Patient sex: M
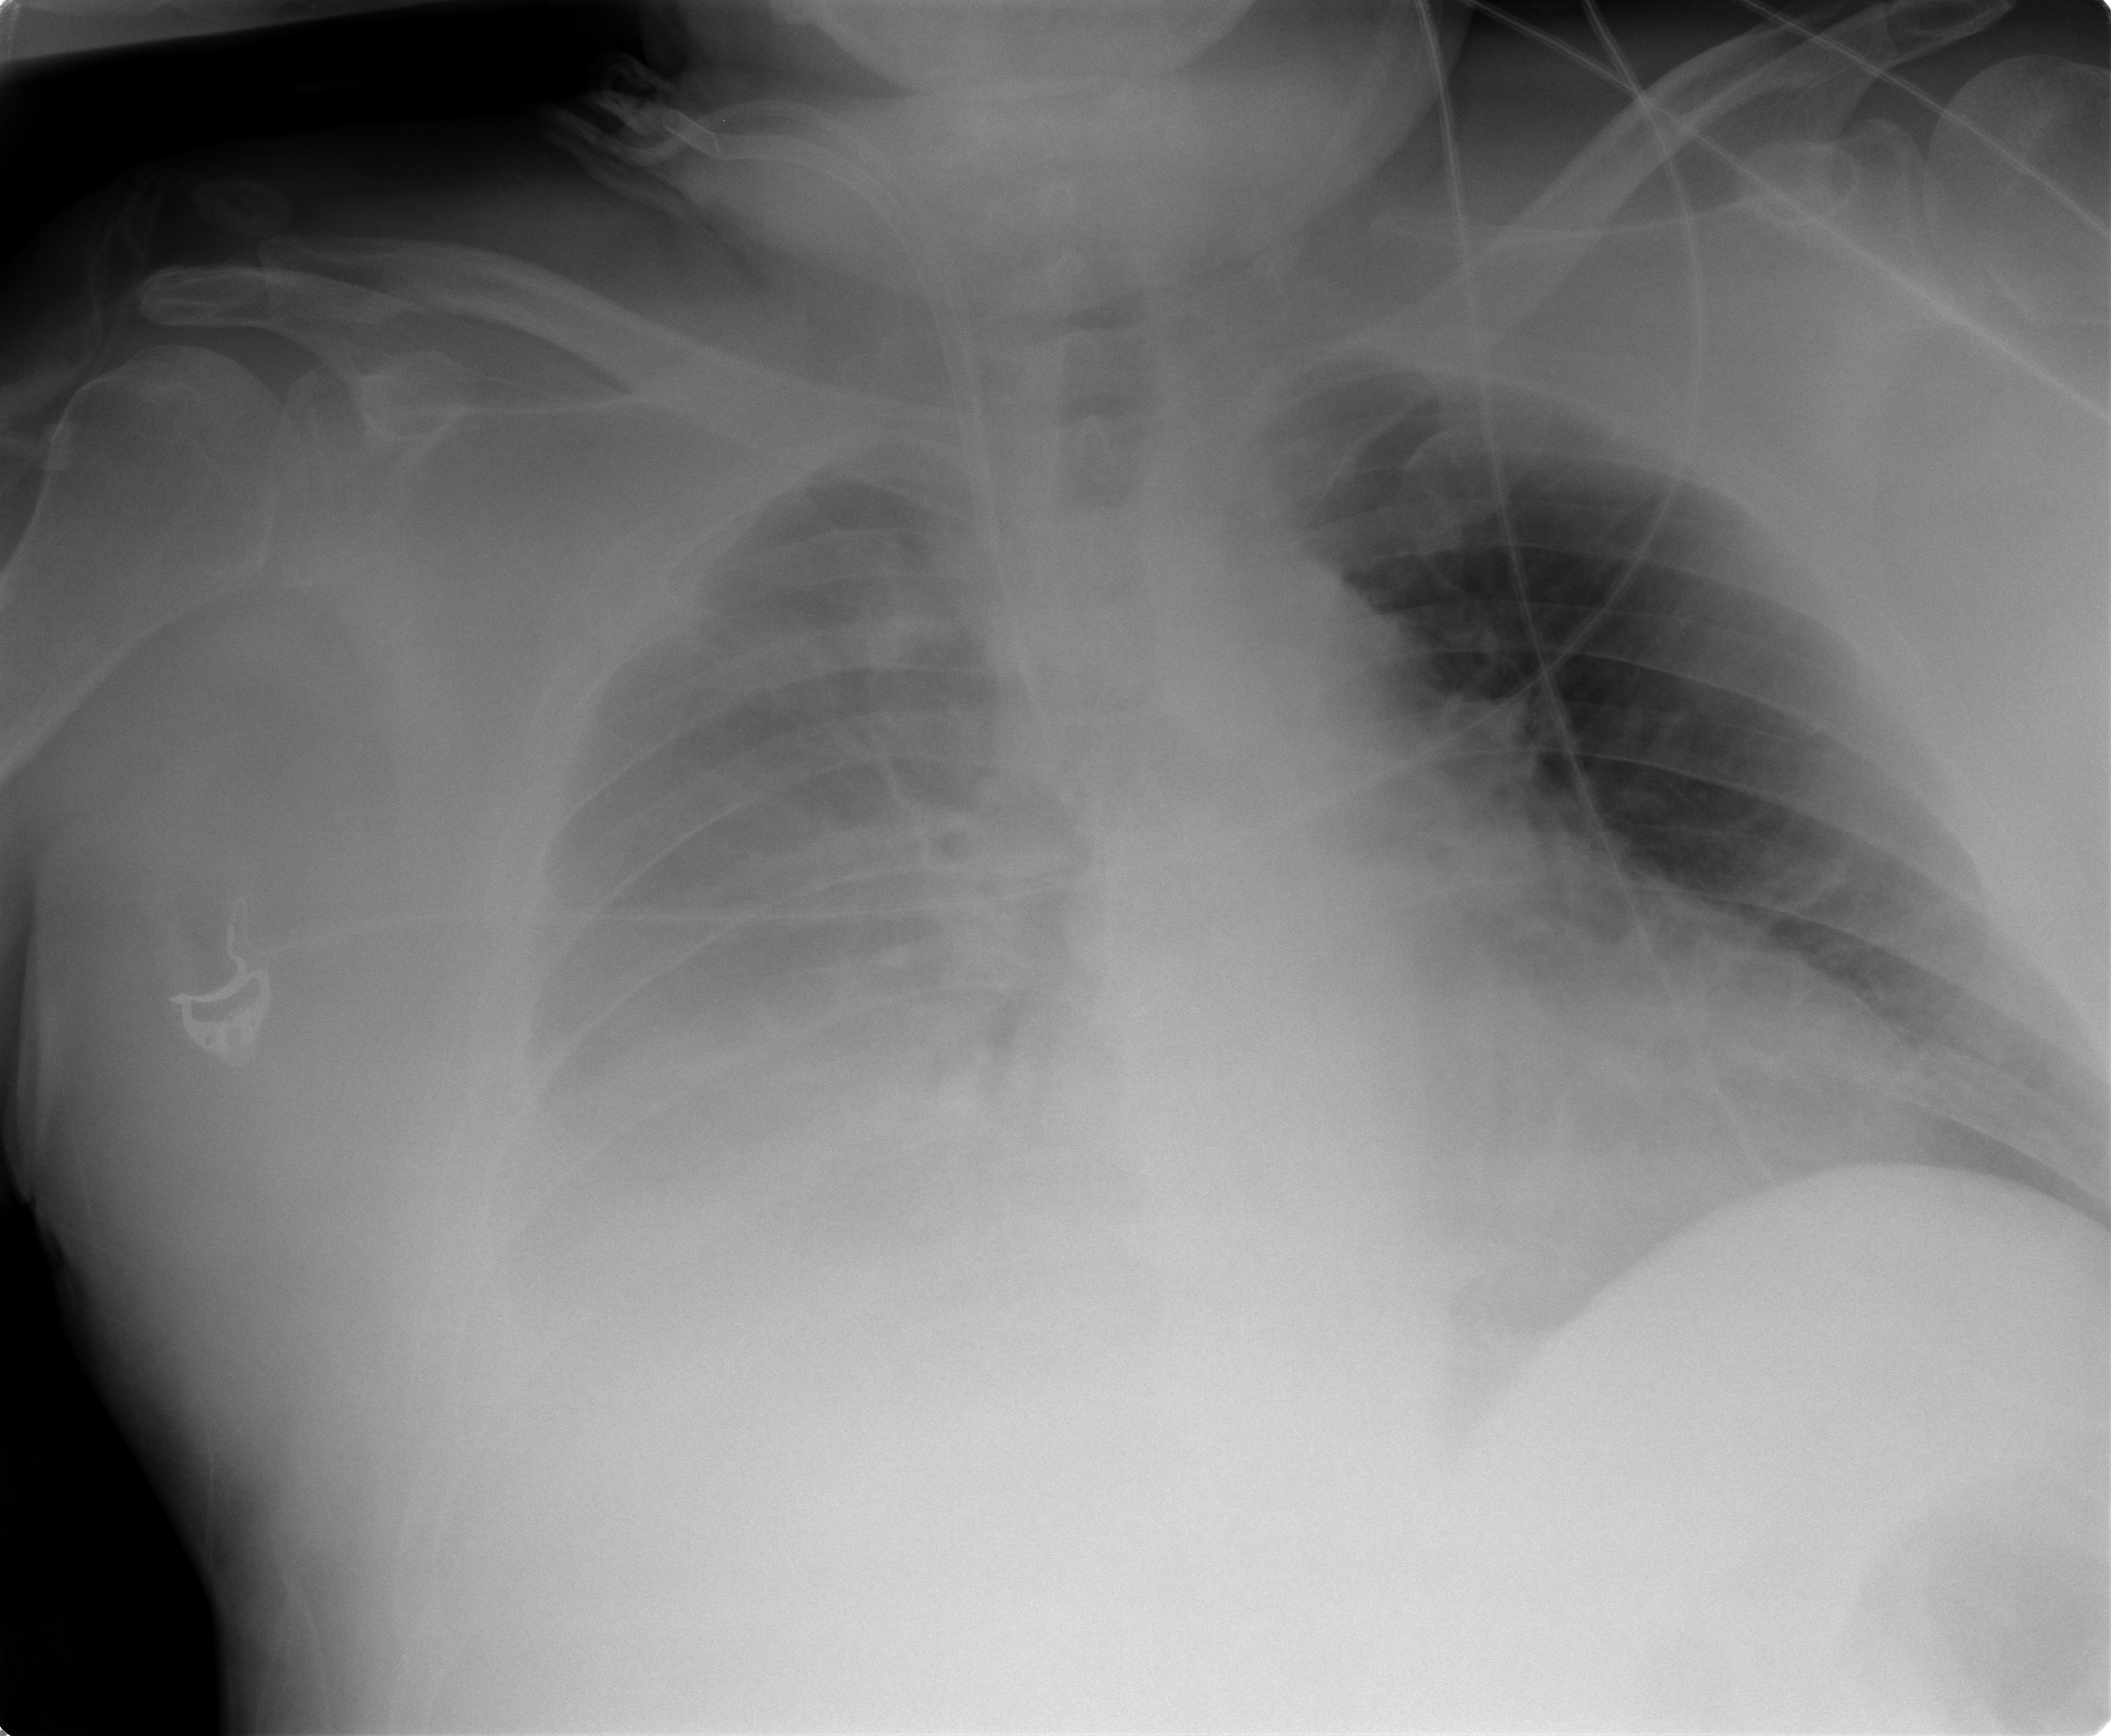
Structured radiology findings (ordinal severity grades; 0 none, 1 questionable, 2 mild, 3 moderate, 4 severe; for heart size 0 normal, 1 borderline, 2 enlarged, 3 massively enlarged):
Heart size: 2
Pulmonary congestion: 1
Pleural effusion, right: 2
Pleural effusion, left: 0
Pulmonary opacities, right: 0
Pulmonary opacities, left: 0
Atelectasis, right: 2
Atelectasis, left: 0